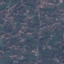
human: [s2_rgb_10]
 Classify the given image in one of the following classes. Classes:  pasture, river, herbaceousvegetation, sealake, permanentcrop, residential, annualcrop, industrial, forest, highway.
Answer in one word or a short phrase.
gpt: Residential